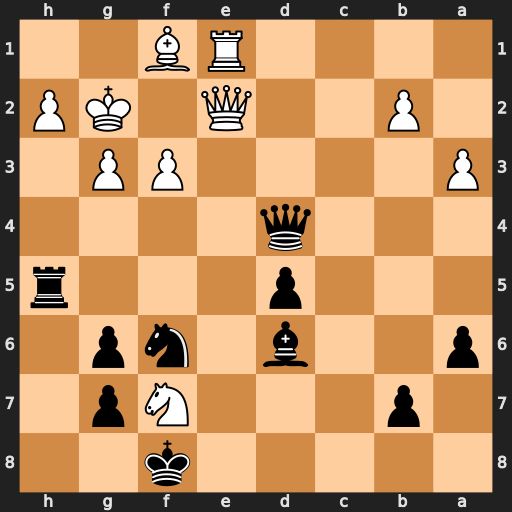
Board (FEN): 5k2/1p3Np1/p2b1np1/3p3r/3q4/P4PP1/1P2Q1KP/4RB2
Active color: b
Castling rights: -
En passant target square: -
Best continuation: Bc5 h4 Qg1+